Field crop: tomato
Growth stage: 2
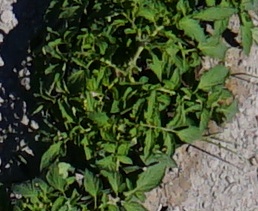
Species: tomato